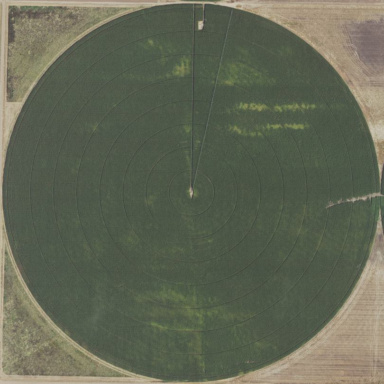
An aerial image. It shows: Farmland with pivot irrigation system.